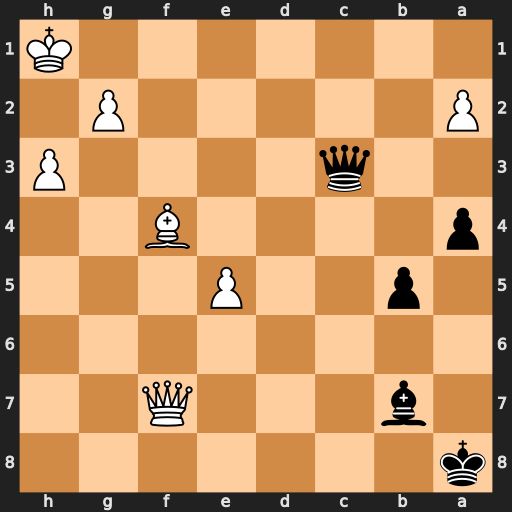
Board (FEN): k7/1b3Q2/8/1p2P3/p4B2/2q4P/P5P1/7K
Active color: b
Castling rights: -
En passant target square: -
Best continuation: Qxh3+ Kg1 Qxg2#